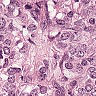
Metastatic tissue present: yes